Interaction volume radius: 5 \u00c5
Interaction volume height: 25 \u00c5
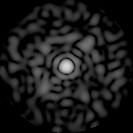
Disorder parameter: 0.7861